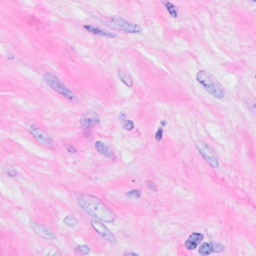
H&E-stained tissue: Breast